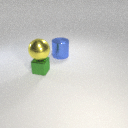
large blue metal cylinder behind small green metal cube